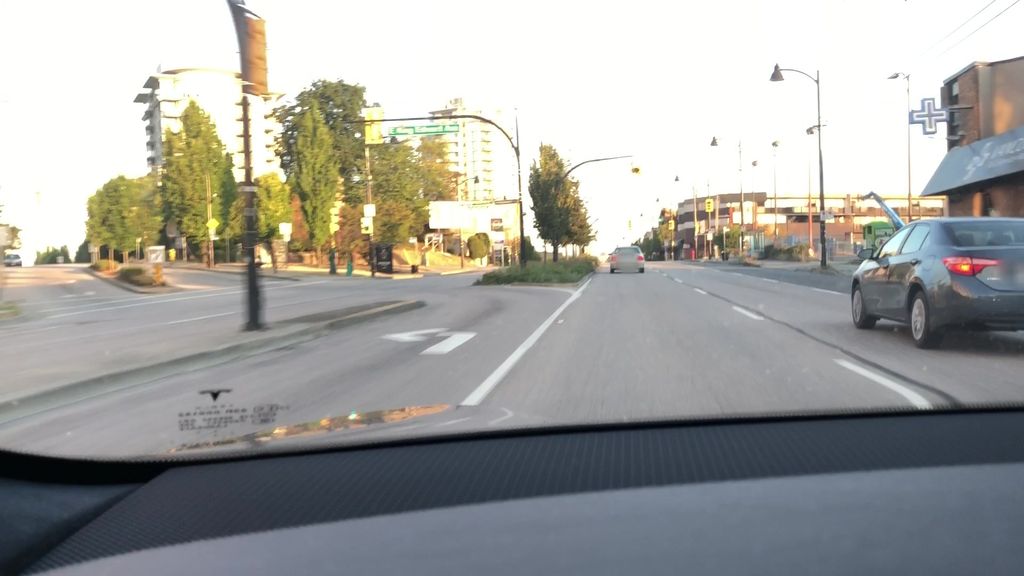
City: vancouver